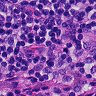
Metastatic tissue present: no